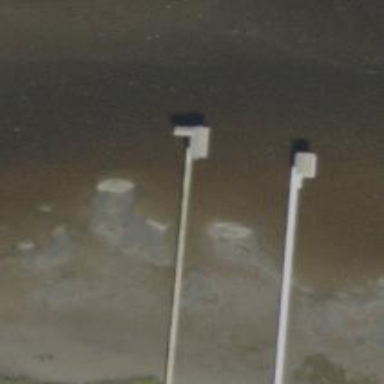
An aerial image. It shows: Man-made pier.